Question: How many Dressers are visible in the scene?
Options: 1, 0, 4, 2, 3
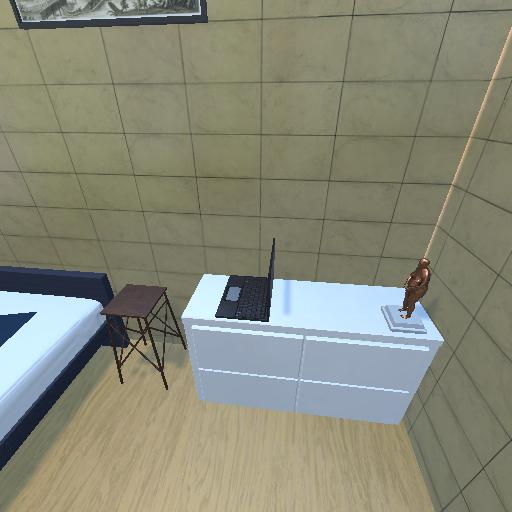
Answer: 1